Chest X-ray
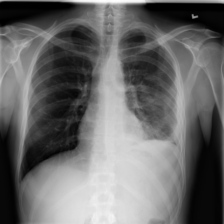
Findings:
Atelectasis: negative
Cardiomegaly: negative
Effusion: positive
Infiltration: negative
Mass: negative
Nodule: negative
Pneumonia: negative
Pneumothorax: negative
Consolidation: negative
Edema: negative
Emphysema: negative
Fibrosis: negative
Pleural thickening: negative
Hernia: negative